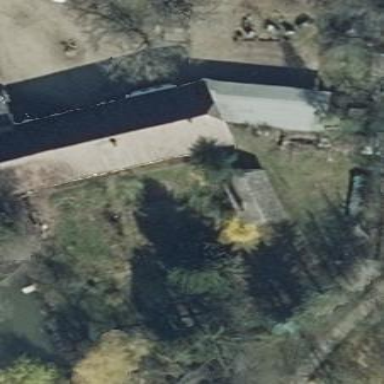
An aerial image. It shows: Building with watermill.